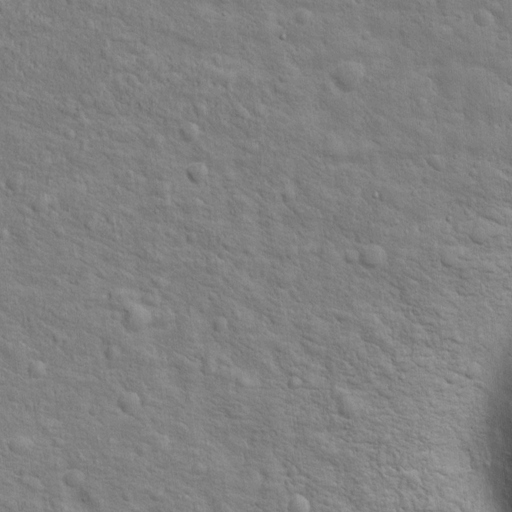
Classes present: Background